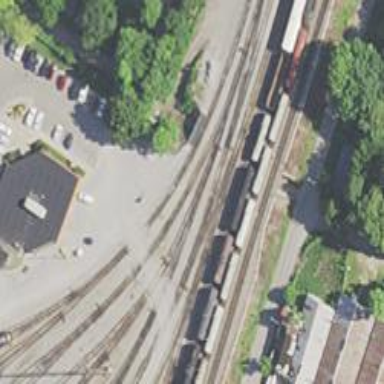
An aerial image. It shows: Railway yard.